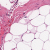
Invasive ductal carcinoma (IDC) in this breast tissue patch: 0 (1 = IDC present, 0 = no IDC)